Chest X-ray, AP view. Patient: 58 years old, sex M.
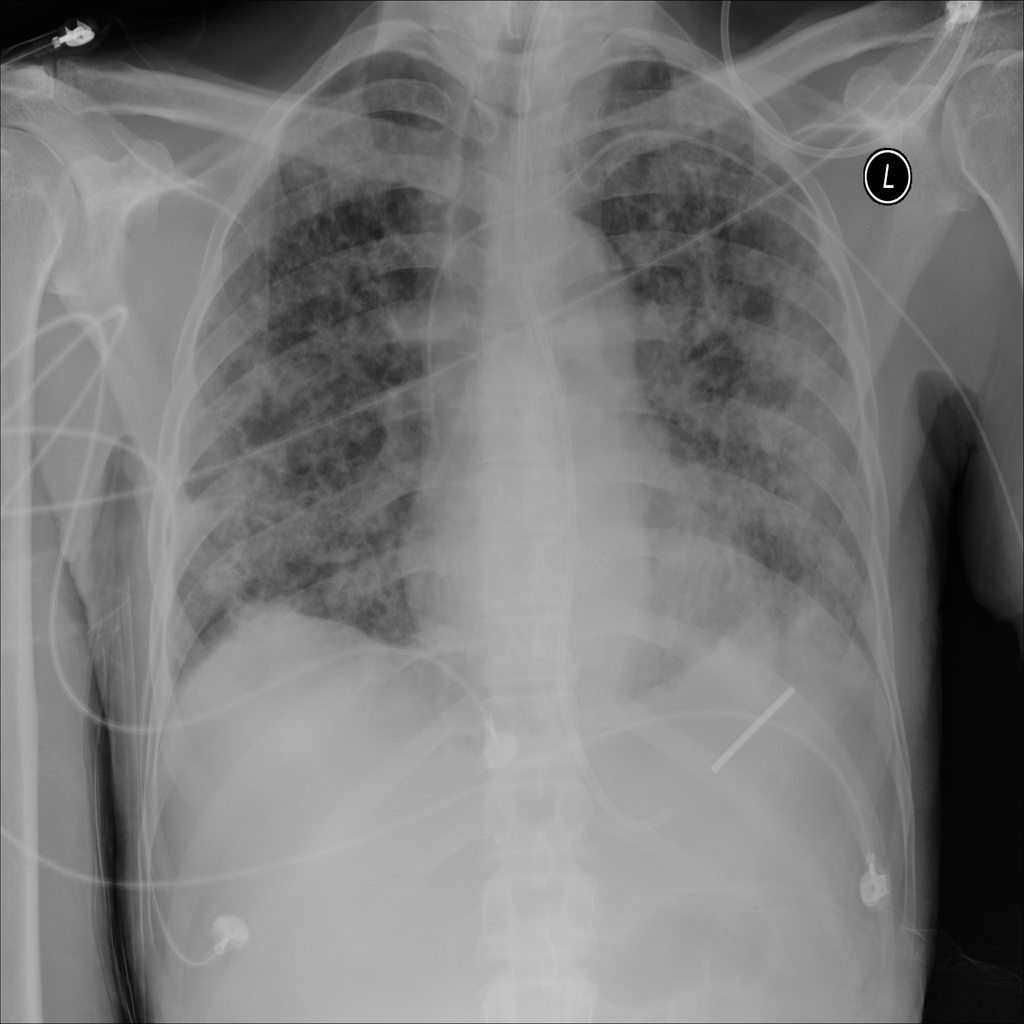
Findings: No Finding